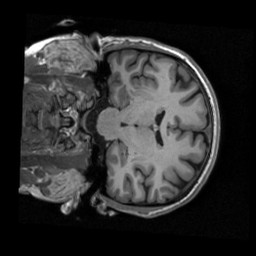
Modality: T1w
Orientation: coronal
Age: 23
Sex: female
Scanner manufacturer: siemens
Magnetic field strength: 3 T
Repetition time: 2.53 s
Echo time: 0.00267 s